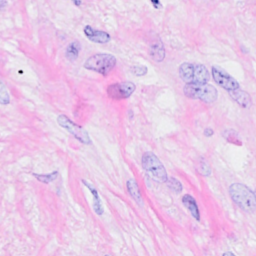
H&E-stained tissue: Breast